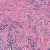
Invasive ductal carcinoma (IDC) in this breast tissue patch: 1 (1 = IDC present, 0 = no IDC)